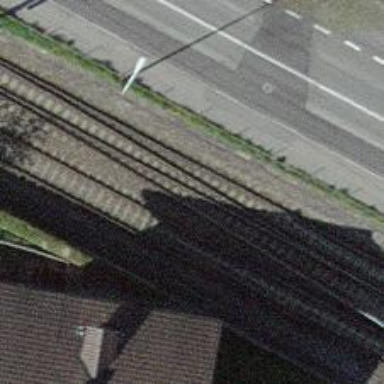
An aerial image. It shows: Single-track electrified railway siding with contact line.